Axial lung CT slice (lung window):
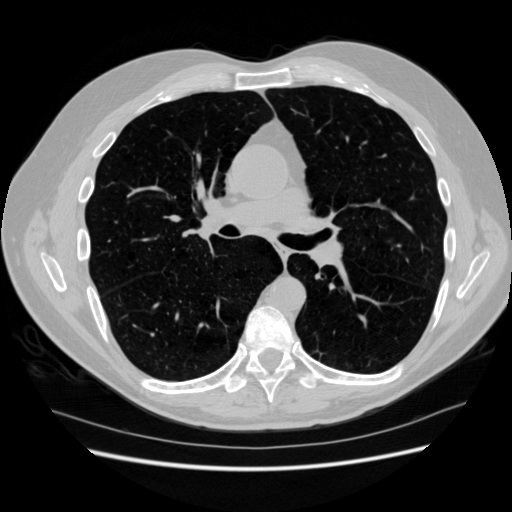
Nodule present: no